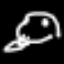
Label: frog